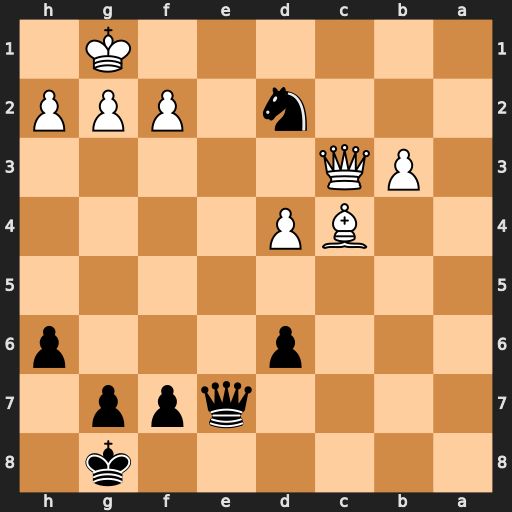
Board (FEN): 6k1/4qpp1/3p3p/8/2BP4/1PQ5/3n1PPP/6K1
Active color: b
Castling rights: -
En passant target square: -
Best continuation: Qe1+ Bf1 Qxf1#